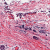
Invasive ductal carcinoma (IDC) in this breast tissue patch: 0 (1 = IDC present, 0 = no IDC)